Question: Im doing a program in C and i want to get two IPs from this .xml doc.

I was doing this way but its returning only the first IP:
'''
void parseGlobalStats(xmlDocPtr doc, xmlNodePtr cur) {
xmlChar *IP;
cur = cur->xmlChildrenNode;
cur = cur->next;
cur = cur->xmlChildrenNode;
while (cur != NULL)
{
if ((!xmlStrcmp(cur->name, (const xmlChar *)"IP")))
{
IP = xmlNodeListGetString(doc, cur->xmlChildrenNode, 1);
printf("IP = %s
",IP);
}
return;
}
}
'''
It is compiling well but it is returning only the first IP(179.199.24.207) when executed. How can i create a function that get 2 IPs from this doc and store it in a string variable?
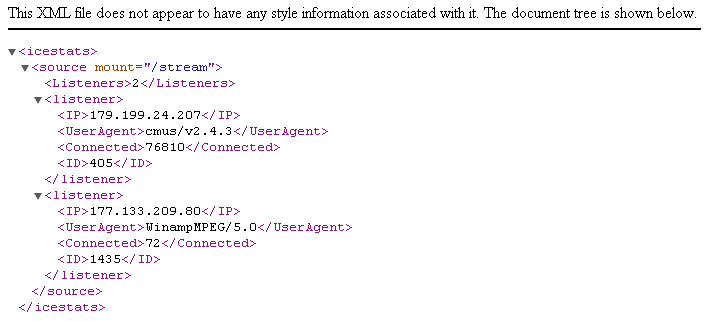
Answer: Since you are only looking for some global stats (including 'IP'), you can use .
Using , the following file [ ]:
'''
<icestats>
<source mount="/stream">
<Listeners>2</Listeners>
<listener>
<IP>179.199.24.207</IP>
<UserAgent>cmus/v2.4.3</UserAgent>
<Connected>76810</Connected>
<ID>405</ID>
</listener>
<listener>
<IP>177.133.209.80</IP>
<UserAgent>WinampMPEG/5.0</UserAgent>
<Connected>72</Connected>
<ID>1435</ID>
</listener>
</source>
</icestats>
'''
can extract 'IP' with [ ]:
'''
/* refactored [minimal changes] from libxml2 tutorials
* [ http://www.xmlsoft.org/tutorial/apd.html ]
*/
#include <stdio.h>
#include <stdlib.h>
#include <string.h>
#include <libxml/parser.h>
#include <libxml/xpath.h>
xmlDocPtr getdoc (char *docname)
{
xmlDocPtr doc;
doc = xmlParseFile(docname);
if (doc == NULL ) {
fprintf(stderr,"Document not parsed successfully.
");
return NULL;
}
return doc;
}
xmlXPathObjectPtr getnodeset (xmlDocPtr doc, xmlChar *xpath)
{
xmlXPathContextPtr context;
xmlXPathObjectPtr result;
context = xmlXPathNewContext(doc);
if (context == NULL) {
printf("Error in xmlXPathNewContext
");
return NULL;
}
result = xmlXPathEvalExpression(xpath, context);
xmlXPathFreeContext(context);
if (result == NULL) {
printf("Error in xmlXPathEvalExpression
");
return NULL;
}
if(xmlXPathNodeSetIsEmpty(result->nodesetval)){
xmlXPathFreeObject(result);
printf("No result
");
return NULL;
}
return result;
}
int main(int argc, char **argv)
{
char *docname = "test.xml";
xmlDocPtr doc;
xmlChar *xpath = (xmlChar*) "//IP";
xmlNodeSetPtr nodeset;
xmlXPathObjectPtr result;
int i;
xmlChar *IP;
doc = getdoc(docname);
result = getnodeset (doc, xpath);
if (result)
{
nodeset = result->nodesetval;
for (i=0; i < nodeset->nodeNr; i++)
{
IP = xmlNodeListGetString(
doc,
nodeset->nodeTab[i]->xmlChildrenNode,
1);
printf("IP: %s
", IP);
xmlFree(IP);
}
xmlXPathFreeObject (result);
}
xmlFreeDoc(doc);
xmlCleanupParser();
return (1);
}
'''
sample output:
'''
./test
IP: 179.199.24.207
IP: 177.133.209.80
'''
- <URL>